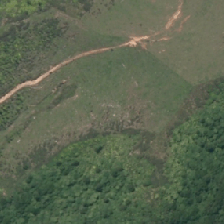
Land cover: high_producing_grassland